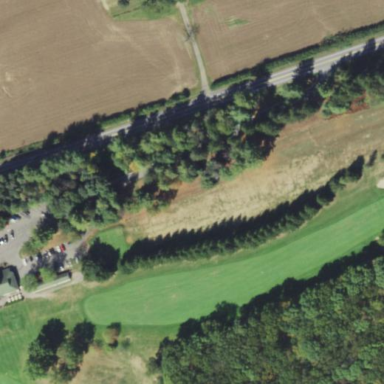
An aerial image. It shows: Grassy area designated for driving range golf.